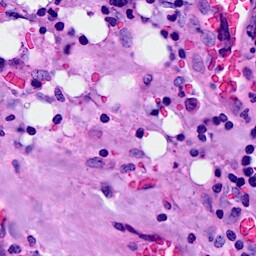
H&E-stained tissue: Breast